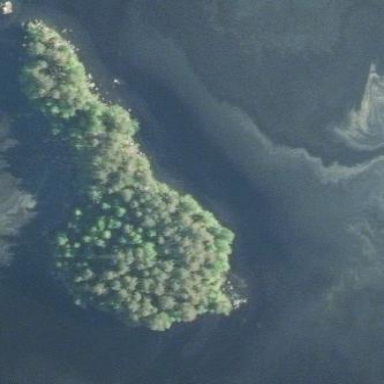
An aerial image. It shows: Islet covered with woodland. The area is classified as forest land.